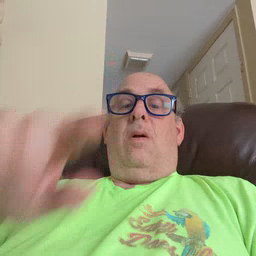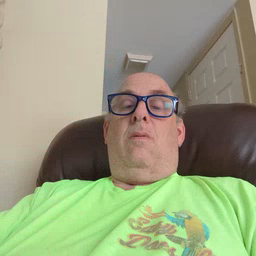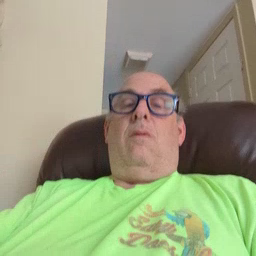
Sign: wake